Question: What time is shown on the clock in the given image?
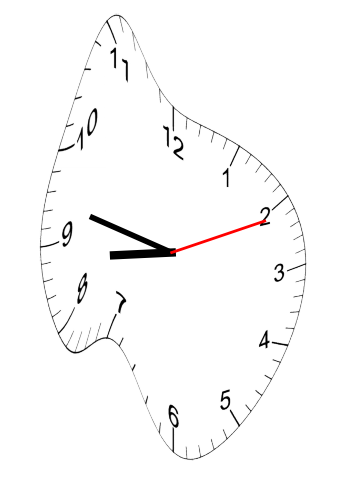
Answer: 08:47:11